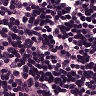
Metastatic tissue present: no